Question: I am programming in Objective C on Xcode and seem to be having a problem when my app goes into the background. I have a GPS tracking app and it works fine when the user has the app running but when it goes in the background the GPS doesn't follow the user location step by step. It pauses and then when the app re-opens, it automatically finds the location but I want the GPS to be running all the time so it won't "go off road"<URL> like I have in the picture attached.

I have location updates and background fetch turned on already in background modes.
'''
#pragma mark - CLLocationManagerDelegate
- (void)locationManager:(CLLocationManager *)manager didUpdateLocations: (NSArray *)locations
{
if (!self.timerPause) {
for (CLLocation *newLocation in locations) {
NSDate *eventDate = newLocation.timestamp;
NSTimeInterval howRecent = [eventDate timeIntervalSinceNow];
if (fabs(howRecent) < 10.0 && newLocation.horizontalAccuracy < 20)
'''
other code
'''
if (self.locationManager == nil) {
self.locationManager = [[CLLocationManager alloc] init];
}
self.locationManager.delegate = self;
self.locationManager.desiredAccuracy = kCLLocationAccuracyBest;
self.locationManager.activityType = CLActivityTypeAutomotiveNavigation;
self.locationManager.distanceFilter = 10; // meters
if ([self.locationManager respondsToSelector:@selector(requestWhenInUseAuthorization)]) {
[self.locationManager requestWhenInUseAuthorization];
}
[self.locationManager startUpdatingLocation];
'''
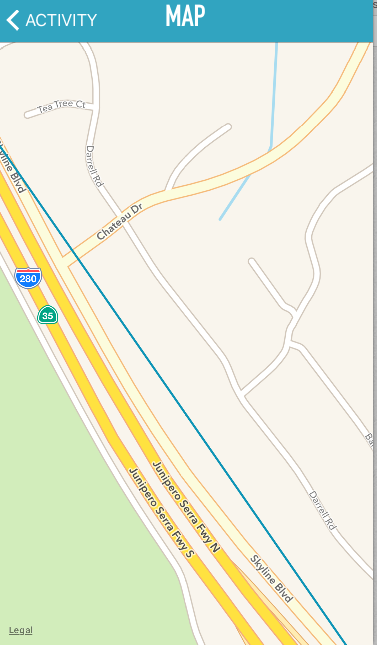
Answer: '''
locationManager.allowsBackgroundLocationUpdates = YES;
'''
Add this where you have set up the location manager. It should work :)